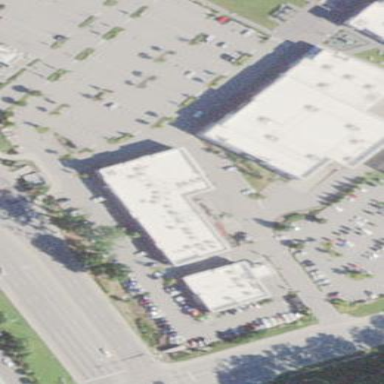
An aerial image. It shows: Retail building.